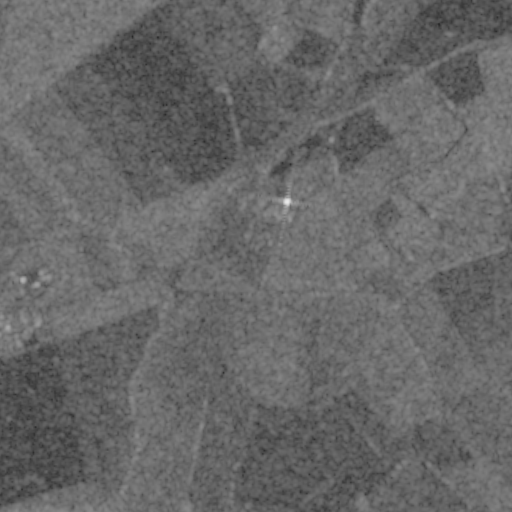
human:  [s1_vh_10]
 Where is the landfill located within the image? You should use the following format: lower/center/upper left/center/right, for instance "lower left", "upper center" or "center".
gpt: The landfill is located in the lower right of the image.
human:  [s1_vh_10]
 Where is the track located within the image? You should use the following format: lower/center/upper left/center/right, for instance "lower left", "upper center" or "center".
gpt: There is no track in the image.

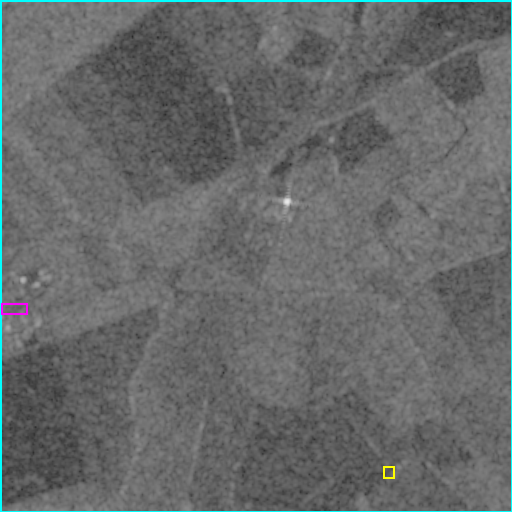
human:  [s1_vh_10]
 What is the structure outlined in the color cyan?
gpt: The structure outlined in cyan is a crop field.
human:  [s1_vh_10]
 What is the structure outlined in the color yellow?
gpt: The structure outlined in yellow is a landfill.
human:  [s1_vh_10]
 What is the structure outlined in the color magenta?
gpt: The structure outlined in magenta is a park.
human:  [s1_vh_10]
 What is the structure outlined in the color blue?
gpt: There is no blue outline.